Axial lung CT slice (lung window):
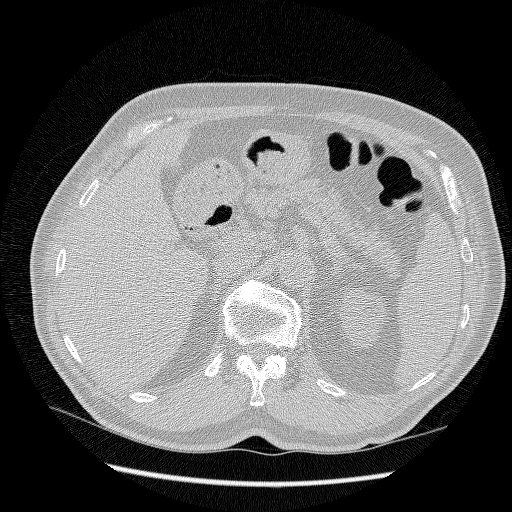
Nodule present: no